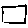
Label: square